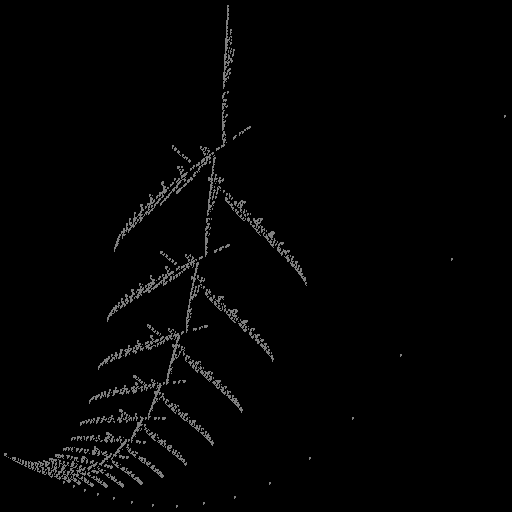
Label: deerfern